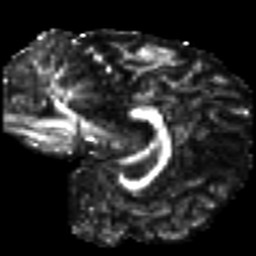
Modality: FA
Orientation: sagittal
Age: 25
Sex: female
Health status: healthy
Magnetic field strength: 3 T
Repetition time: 8.4 s
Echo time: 0.0926 s